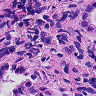
Metastatic tissue present: yes